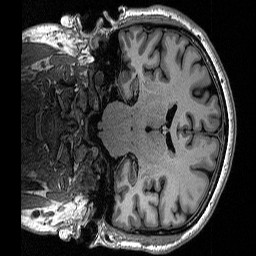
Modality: T1w
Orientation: coronal
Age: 43
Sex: male
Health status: healthy
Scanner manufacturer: siemens
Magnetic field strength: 1.5 T
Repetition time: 2.73 s
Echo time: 0.00357 s